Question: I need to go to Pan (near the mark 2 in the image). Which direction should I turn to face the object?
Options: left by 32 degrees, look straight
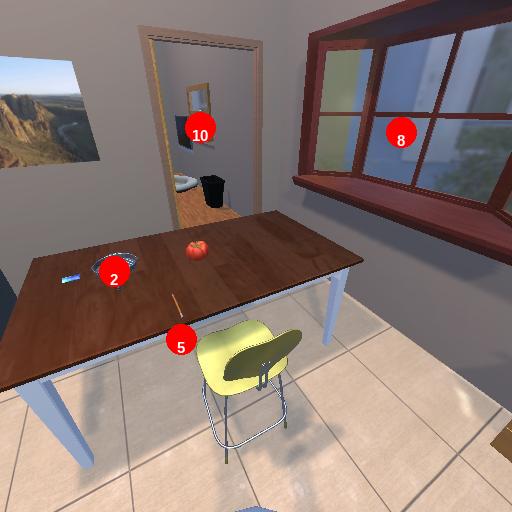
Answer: left by 32 degrees